Platform: macOS
Application: Arc Browser
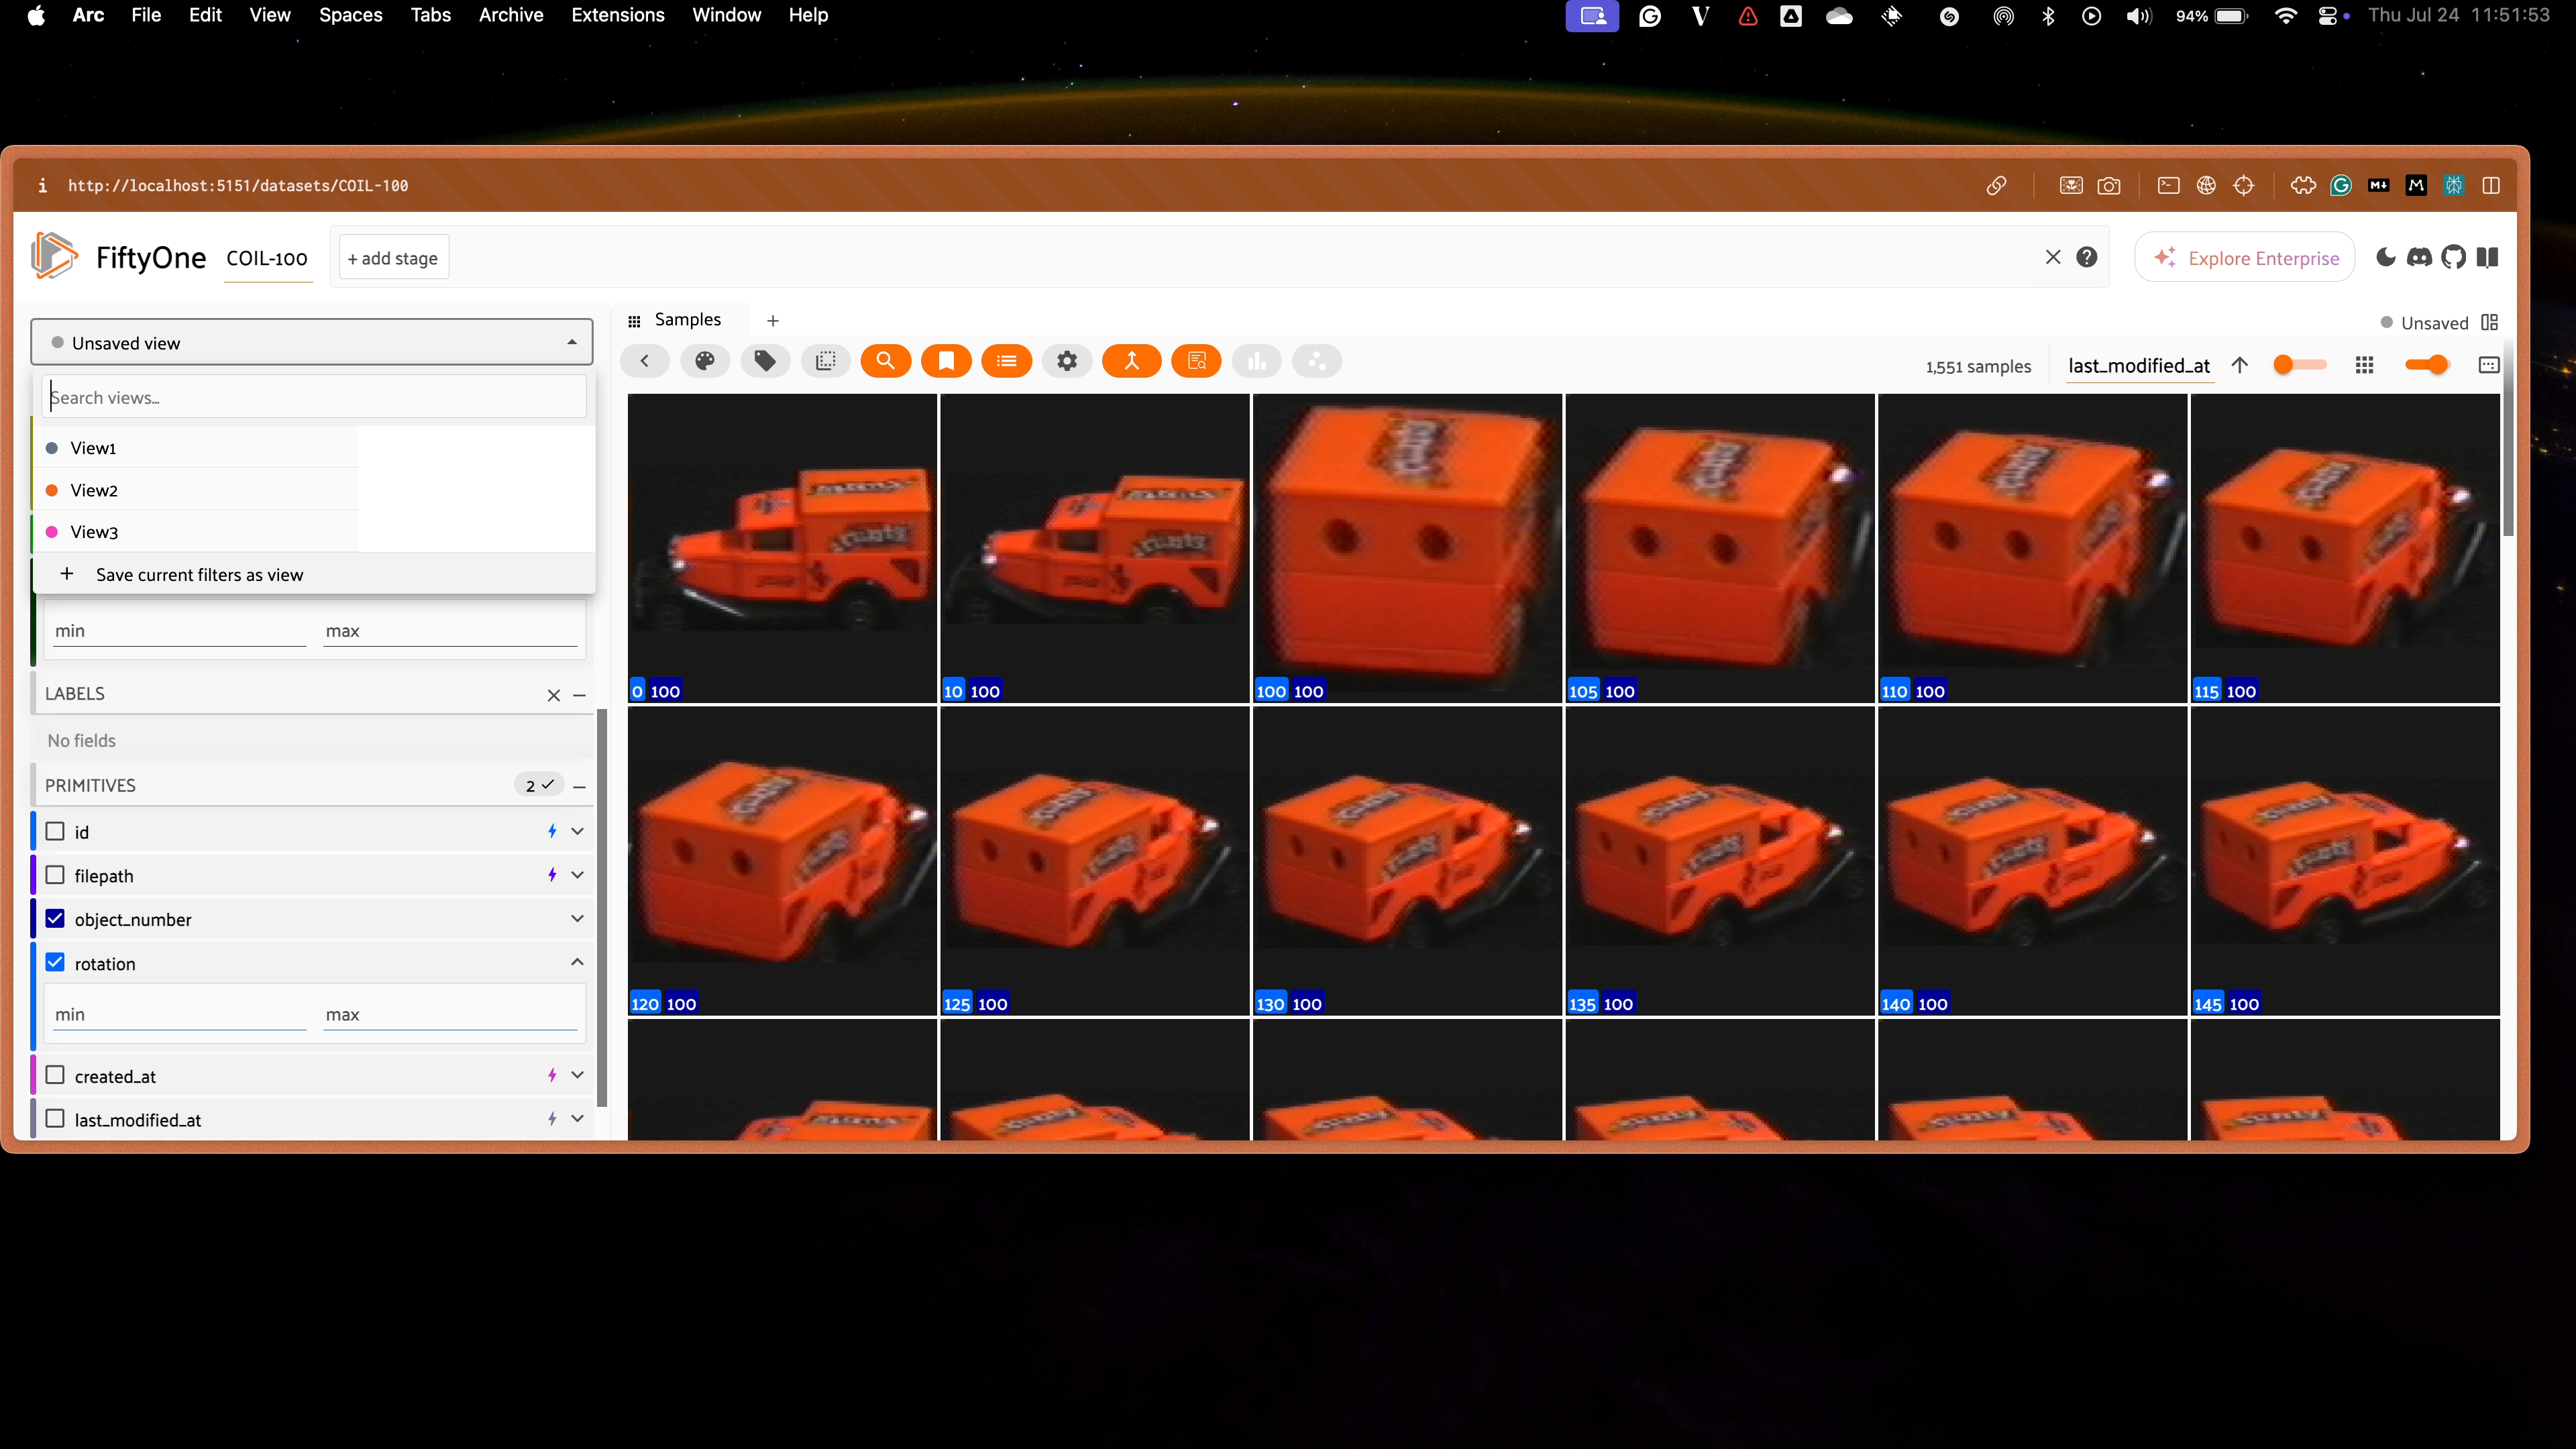
task_description: Load a saved view
action_type: select
element_info: Menu Item

task_description: Load View1 from the saved views
action_type: select
element_info: Menu Item

task_description: Load View2 from the saved views
action_type: select
element_info: Menu Item

task_description: Load View3 from the saved views
action_type: select
element_info: Menu Item

task_description: Save the current filters as a view on the dataset
action_type: select
element_info: Menu Item

task_description: Change the sort order to descending order
action_type: click
element_info: Icon

task_description: Clear primitives that are shown on samples in the samples panel
action_type: click
element_info: Icon

action_type: click

task_description: Learn more about view stages
action_type: click
element_info: Icon

task_description: Open a new panel
action_type: click
element_info: Icon

task_description: Clear the labels field from being shown in the sidebar
action_type: click
element_info: Icon

task_description: Hide the sidebar
action_type: click

task_description: Expand the object_number field in the sidebar
action_type: click
element_info: Icon

task_description: Display the values for created_at on the samples in the samples panel
action_type: click
element_info: Checkbox

task_description: Show when each sample was last modified
action_type: click
element_info: Checkbox
task_description: What value is this dataset sorted by?
action_type: hover
element_info: Text